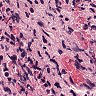
Metastatic tissue present: yes